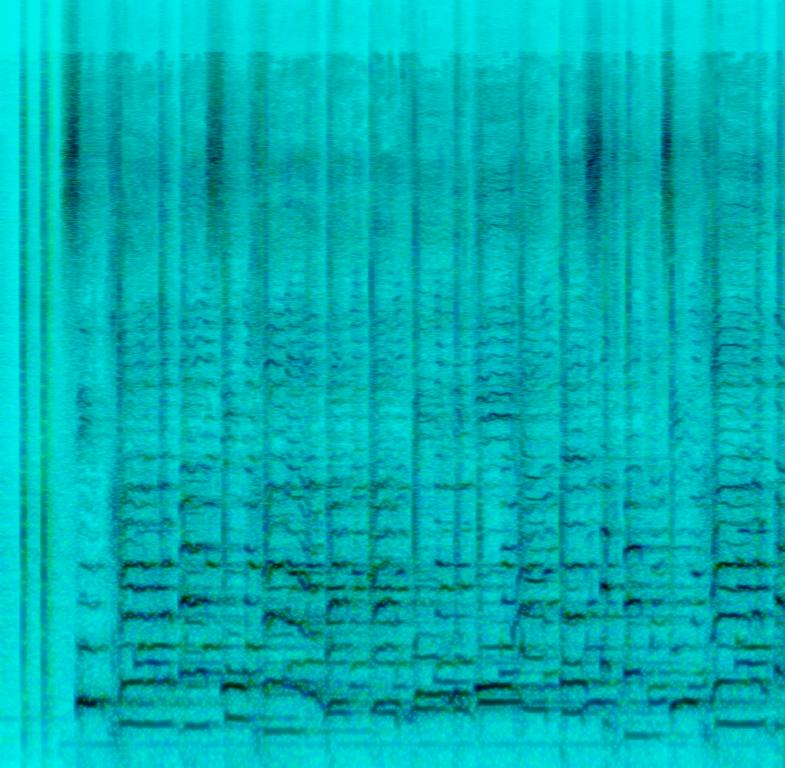
The low quality recording features passionate female harmonizing vocals, alongside wide staccato female vocals melodies singing over some claps. It sounds passionate and joyful.